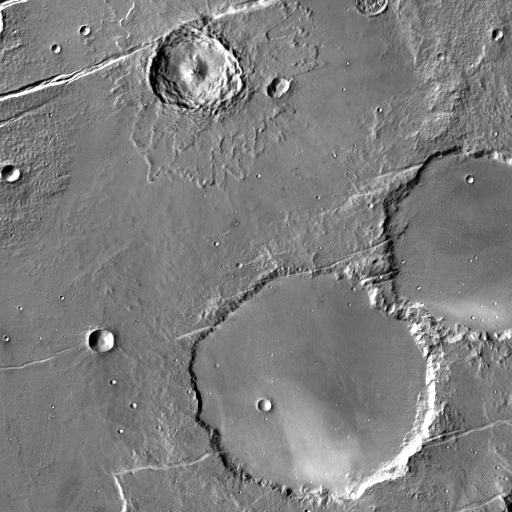
Crater classes present: Background, Other, Layered, Buried